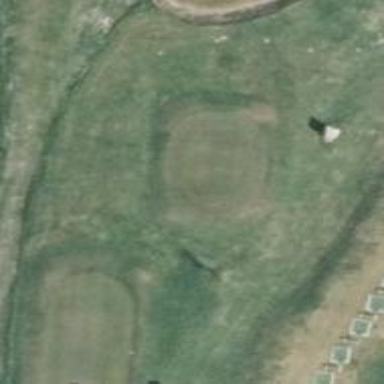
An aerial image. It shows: View of golf hole.